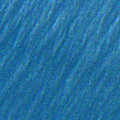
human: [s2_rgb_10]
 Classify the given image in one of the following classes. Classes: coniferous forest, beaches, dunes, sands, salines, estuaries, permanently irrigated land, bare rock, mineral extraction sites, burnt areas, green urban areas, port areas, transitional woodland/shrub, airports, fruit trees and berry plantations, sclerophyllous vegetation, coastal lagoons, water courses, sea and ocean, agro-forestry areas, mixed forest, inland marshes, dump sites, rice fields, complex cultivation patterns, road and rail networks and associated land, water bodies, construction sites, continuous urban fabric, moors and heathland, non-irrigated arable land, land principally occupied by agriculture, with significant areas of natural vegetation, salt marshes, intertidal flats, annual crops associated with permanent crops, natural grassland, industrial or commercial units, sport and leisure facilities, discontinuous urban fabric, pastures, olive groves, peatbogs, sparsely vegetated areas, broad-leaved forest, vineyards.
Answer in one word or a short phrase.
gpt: sea and ocean